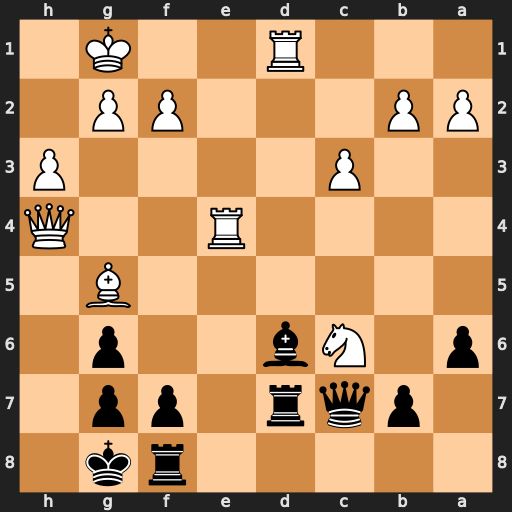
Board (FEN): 5rk1/1pqr1pp1/p1Nb2p1/6B1/4R2Q/2P4P/PP3PP1/3R2K1
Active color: b
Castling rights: -
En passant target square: -
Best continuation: Bh2+ Kf1 Rxd1+